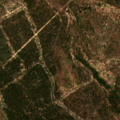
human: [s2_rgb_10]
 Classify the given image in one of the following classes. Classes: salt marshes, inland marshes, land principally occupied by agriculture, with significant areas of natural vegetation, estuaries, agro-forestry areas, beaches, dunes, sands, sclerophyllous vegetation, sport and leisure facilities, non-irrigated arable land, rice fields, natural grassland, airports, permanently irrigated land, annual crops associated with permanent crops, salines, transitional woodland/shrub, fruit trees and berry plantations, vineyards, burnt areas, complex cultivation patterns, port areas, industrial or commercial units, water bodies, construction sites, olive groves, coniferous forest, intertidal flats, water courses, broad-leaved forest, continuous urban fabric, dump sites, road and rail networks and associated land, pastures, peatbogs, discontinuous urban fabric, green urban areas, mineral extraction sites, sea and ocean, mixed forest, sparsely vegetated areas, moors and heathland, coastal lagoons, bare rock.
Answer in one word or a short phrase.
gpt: broad-leaved forest, coniferous forest, mixed forest, transitional woodland/shrub